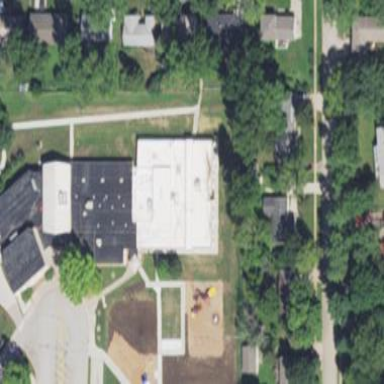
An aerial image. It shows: School building.